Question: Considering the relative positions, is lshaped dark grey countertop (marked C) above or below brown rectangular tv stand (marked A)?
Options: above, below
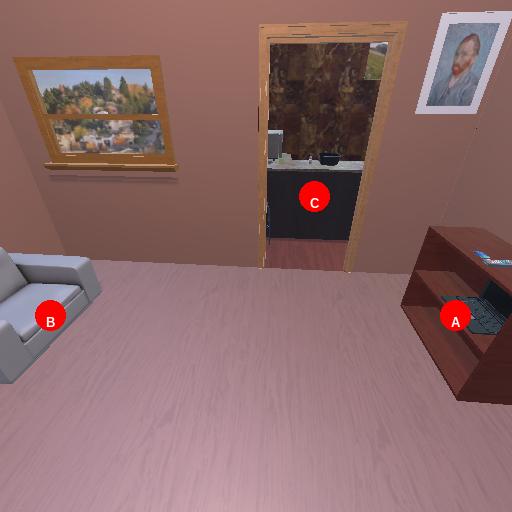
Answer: above